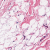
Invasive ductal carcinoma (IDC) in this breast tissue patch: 0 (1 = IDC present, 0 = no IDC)